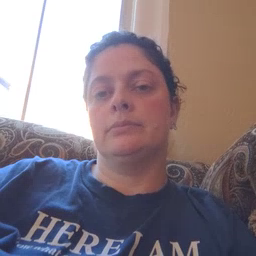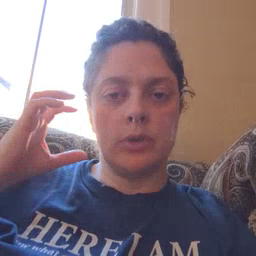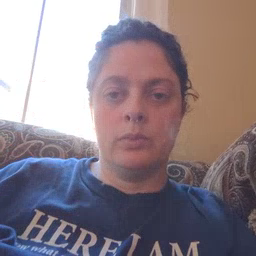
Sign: radio